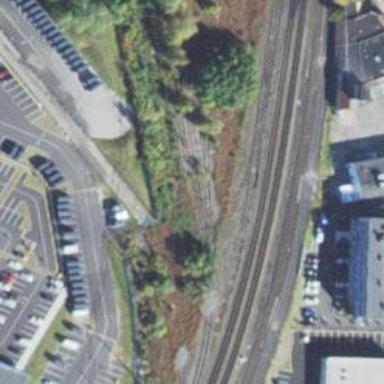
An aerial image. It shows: Abandoned railway.